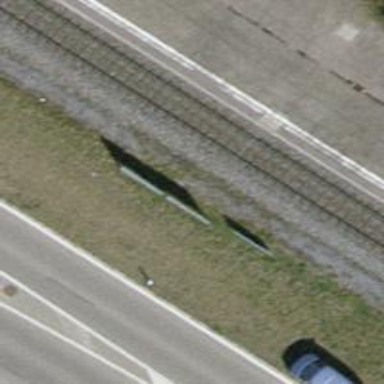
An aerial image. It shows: Public transport stop position along the railway.